Question: how can I crop image in Bootstrap carousel if the resolution exceed the carousel size?
I've try using this CSS but it don't crop the image1 which is a little bigger than image2 and image2.
'''
.carousel{width:640px; height:360px;}
'''
<URL>
I want the image1 to be cropped like this:

<URL>
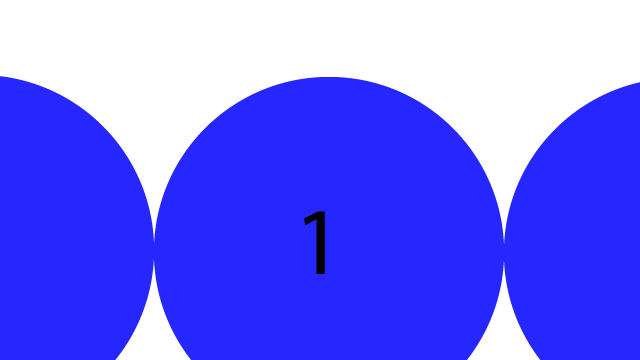
Answer: add overflow:hidden to the carousel class
'.carousel {overflow:hidden}'